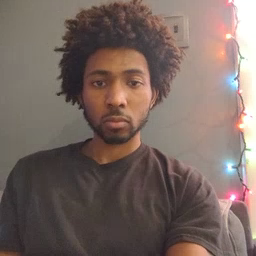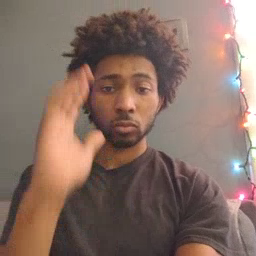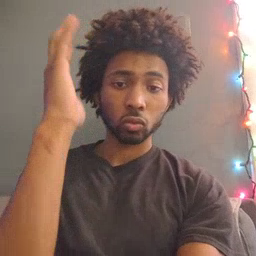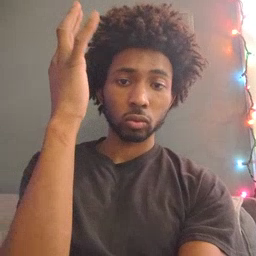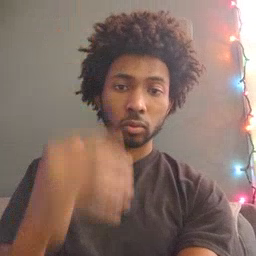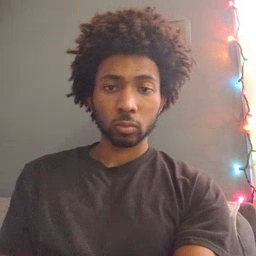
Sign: tree